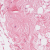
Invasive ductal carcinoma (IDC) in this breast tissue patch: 0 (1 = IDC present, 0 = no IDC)